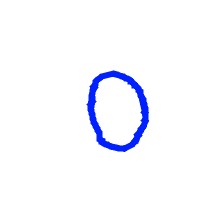
Shape: circle